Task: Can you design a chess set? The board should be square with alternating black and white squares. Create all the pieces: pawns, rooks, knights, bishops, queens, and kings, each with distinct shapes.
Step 4202:
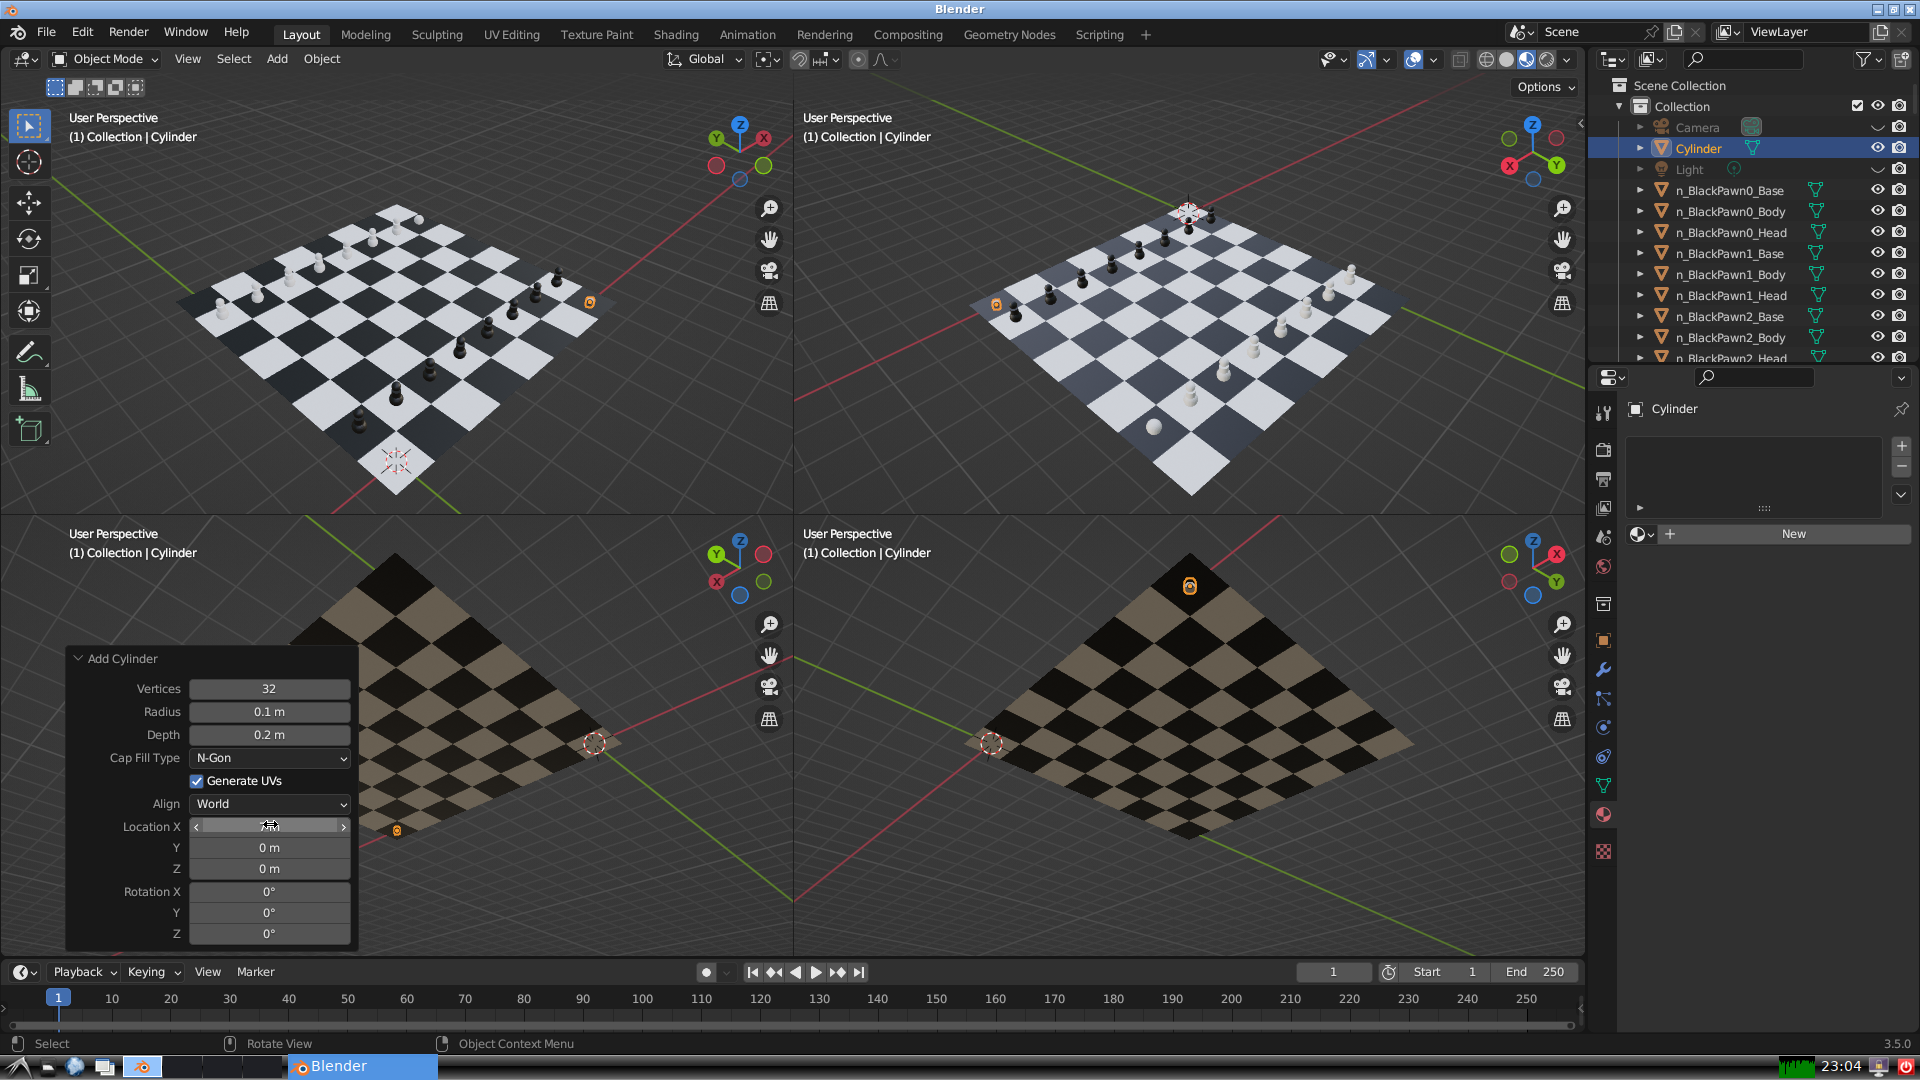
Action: {"mouse_move": [270, 844]}